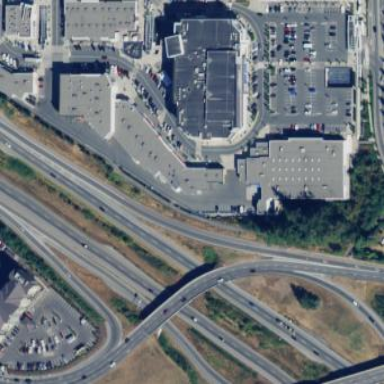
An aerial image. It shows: Retail area consisting of mall.